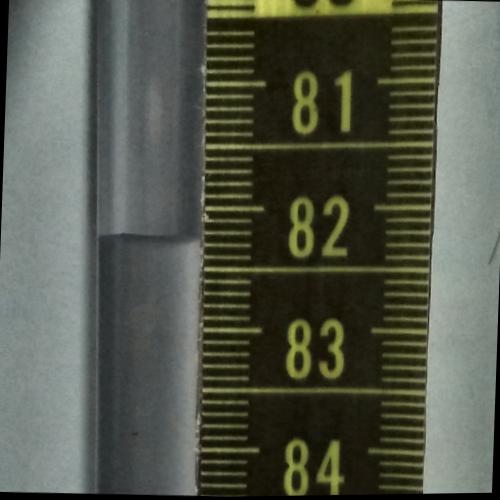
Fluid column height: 82.3 cm